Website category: book
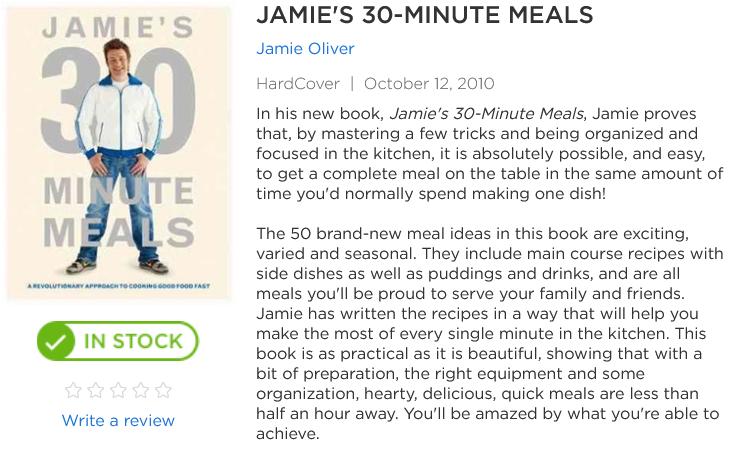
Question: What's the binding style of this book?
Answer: HardCover

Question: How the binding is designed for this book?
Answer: HardCover

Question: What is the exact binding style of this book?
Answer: HardCover

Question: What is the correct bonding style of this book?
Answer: HardCover

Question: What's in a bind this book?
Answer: HardCover

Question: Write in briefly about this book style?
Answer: HardCover

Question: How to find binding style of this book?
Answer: HardCover

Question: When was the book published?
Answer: October 12, 2010

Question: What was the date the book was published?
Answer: October 12, 2010

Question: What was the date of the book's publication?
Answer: October 12, 2010

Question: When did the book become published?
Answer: October 12, 2010

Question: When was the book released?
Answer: October 12, 2010

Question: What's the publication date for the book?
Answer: October 12, 2010